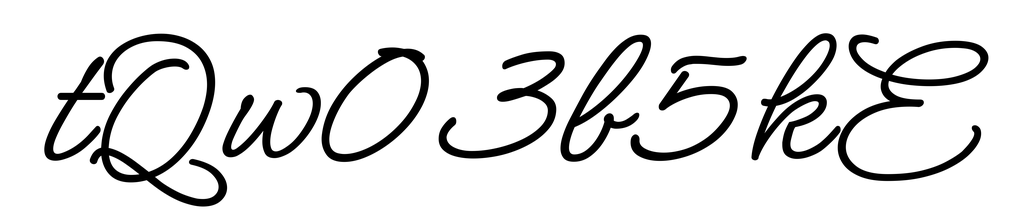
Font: MeowScript-Regular